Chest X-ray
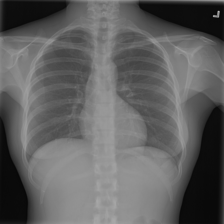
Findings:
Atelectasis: negative
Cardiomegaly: negative
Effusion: negative
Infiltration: negative
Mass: negative
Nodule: negative
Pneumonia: negative
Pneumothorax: negative
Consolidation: negative
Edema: negative
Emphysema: negative
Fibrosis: negative
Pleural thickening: negative
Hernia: negative